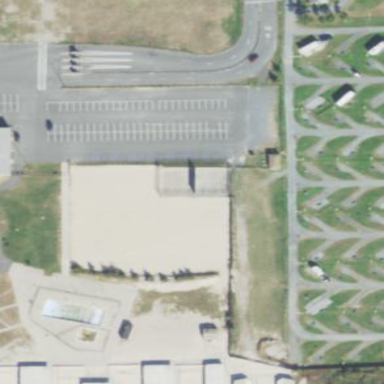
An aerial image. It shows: Sandy pitch for beach volleyball.